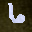
Label: 6